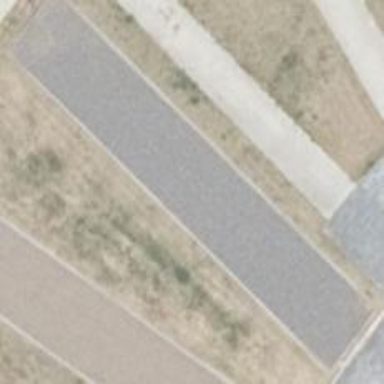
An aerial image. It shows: Gravel path leading to historic barrack building.